Question: this a direction between two points (A) and (B) if i have new point (C) how can i check if point (C) falls on the direction between (A) and (B)

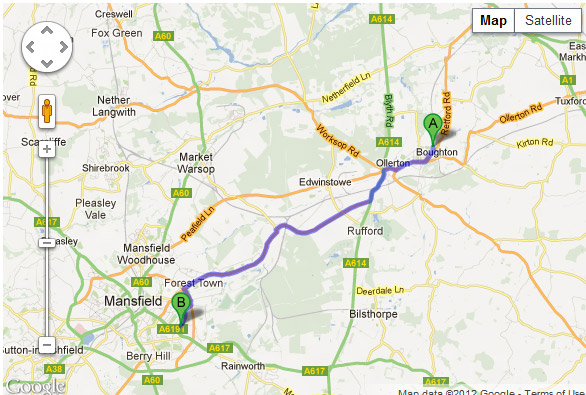
Answer: You may use the Geometry library in the Google Maps API to determine if a point lies on or near a line. See example here:
<URL>
For Android:
<URL>
The isLocationOnEdge function is implemented here:
<URL>